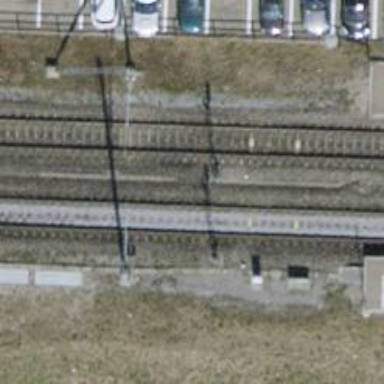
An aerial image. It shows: Railway signal.